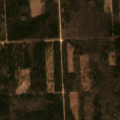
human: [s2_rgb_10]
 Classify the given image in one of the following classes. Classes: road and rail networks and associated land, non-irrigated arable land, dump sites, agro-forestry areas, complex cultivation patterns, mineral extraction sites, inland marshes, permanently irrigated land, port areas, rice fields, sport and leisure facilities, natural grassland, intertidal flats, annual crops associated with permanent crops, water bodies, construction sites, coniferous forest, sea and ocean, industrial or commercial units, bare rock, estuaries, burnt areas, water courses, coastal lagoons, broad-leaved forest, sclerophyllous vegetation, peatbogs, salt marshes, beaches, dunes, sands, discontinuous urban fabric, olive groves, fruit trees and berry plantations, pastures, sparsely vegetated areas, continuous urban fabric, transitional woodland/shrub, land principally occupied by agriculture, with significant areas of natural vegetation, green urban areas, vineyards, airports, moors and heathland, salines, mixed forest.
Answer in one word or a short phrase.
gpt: coniferous forest, mixed forest